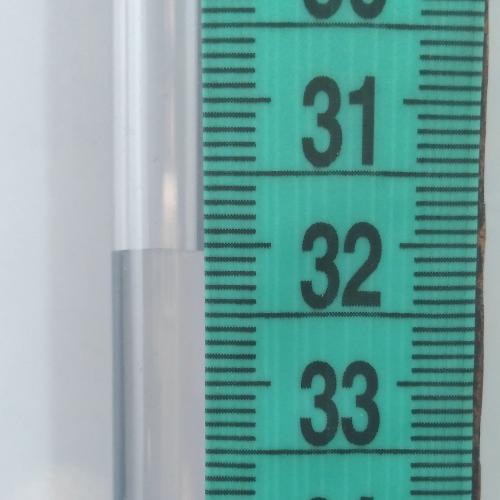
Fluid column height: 32.0 cm